Question: I saw these on jQuery UI's themes page, and thought they were neat.

I wonder how to display messages with these styles both in a static way and with JavaScript.
Thanks in advance.
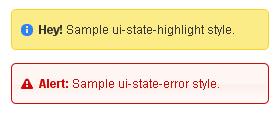
Answer: Using Chrome Developer Tools, I inspected the HTML of the error message. You can do the same for the other one or you can check out the <URL>.
HTML
'''
<div class="ui-widget">
<div class="ui-state-error ui-corner-all" style="padding: 0 .7em;">
<p>
<span class="ui-icon ui-icon-alert"
style="float: left; margin-right: .3em;"></span>
<strong>Alert:</strong> Sample ui-state-error style.
</p>
</div>
</div>
'''
CSS
'''
body {
font-family: Verdana,Arial,sans-serif;
font-size: 10px;
}
p {
margin: 1em 0;
}
strong {
font-weight: 900;
}
'''
You can use the <URL> methods which you can use to show/hide these messages.
'''
<button id="show">Show</button>
<button id="hide">Hide</button>
$("#show").click(function() {
$(".ui-widget").show();
});
$("#hide").click(function() {
$(".ui-widget").hide();
});
'''
See <URL>.